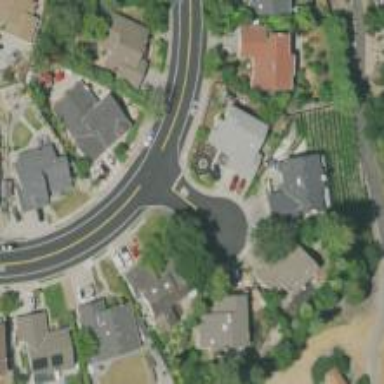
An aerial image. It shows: Turning circle on the road.